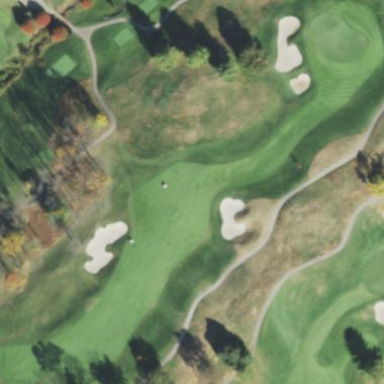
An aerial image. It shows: Golf fairway surrounded by grass.